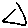
Label: triangle